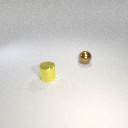
small yellow metal cylinder to the left of small brown metal sphere